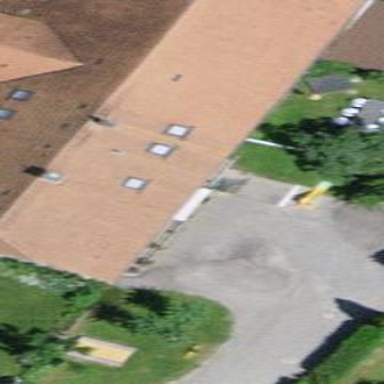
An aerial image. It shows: Farm building.